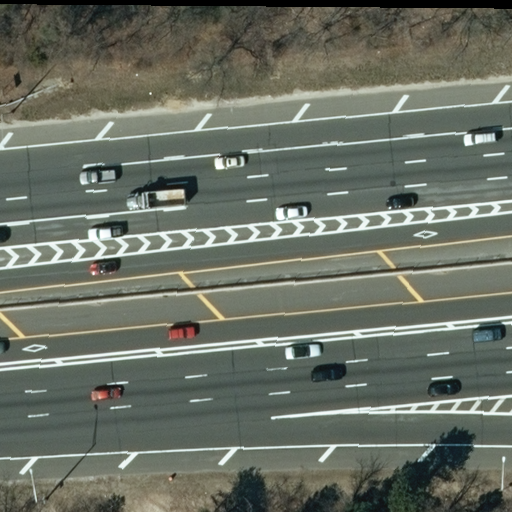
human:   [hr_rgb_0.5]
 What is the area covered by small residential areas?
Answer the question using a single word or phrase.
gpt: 0m2

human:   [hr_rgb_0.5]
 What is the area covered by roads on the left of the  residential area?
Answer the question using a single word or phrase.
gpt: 0m2

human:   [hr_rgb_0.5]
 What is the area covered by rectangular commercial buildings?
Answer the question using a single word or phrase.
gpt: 0m2

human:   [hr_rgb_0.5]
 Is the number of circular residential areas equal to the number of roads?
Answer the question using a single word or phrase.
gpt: no

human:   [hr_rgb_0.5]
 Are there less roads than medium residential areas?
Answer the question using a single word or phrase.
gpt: no

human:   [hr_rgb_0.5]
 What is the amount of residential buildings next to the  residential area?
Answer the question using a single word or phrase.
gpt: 0

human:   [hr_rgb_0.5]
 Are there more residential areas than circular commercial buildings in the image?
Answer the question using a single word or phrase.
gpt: yes

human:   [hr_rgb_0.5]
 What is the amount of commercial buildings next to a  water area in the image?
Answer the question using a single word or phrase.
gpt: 0

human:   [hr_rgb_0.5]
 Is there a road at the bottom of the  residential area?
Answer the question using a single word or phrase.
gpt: no

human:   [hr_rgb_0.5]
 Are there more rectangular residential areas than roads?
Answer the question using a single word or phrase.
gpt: no

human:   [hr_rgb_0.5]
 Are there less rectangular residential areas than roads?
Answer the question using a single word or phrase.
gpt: yes

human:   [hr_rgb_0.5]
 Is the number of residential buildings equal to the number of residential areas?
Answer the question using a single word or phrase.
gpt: no

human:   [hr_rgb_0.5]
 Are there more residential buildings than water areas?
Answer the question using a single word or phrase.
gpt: no

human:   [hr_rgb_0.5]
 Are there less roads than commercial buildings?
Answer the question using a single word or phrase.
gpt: no

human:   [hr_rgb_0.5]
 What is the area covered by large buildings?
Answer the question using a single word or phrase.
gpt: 0m2

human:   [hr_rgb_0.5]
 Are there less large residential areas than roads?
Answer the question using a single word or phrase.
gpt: yes

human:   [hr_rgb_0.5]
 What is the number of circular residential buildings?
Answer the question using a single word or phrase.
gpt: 0

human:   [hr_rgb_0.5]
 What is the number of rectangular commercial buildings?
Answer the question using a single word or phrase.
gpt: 0

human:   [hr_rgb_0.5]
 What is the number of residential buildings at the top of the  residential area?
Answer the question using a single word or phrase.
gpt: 0

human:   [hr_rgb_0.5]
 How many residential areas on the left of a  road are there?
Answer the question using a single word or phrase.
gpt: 0

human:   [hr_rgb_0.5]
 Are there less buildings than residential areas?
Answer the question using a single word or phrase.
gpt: yes

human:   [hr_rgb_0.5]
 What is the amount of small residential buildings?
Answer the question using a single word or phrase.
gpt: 0

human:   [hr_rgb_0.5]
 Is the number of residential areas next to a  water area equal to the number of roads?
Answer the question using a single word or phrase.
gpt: no

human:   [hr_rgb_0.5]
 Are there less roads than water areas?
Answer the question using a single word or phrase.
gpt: no

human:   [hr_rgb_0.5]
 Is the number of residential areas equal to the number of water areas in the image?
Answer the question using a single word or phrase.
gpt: no

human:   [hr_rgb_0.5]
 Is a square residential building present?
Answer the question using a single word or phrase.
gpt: no

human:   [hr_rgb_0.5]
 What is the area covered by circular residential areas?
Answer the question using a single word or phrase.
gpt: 0m2

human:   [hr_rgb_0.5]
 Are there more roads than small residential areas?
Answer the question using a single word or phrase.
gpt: yes

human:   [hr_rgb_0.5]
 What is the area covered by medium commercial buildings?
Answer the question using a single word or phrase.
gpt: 0m2

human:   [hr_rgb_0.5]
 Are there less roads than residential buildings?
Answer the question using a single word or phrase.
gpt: no

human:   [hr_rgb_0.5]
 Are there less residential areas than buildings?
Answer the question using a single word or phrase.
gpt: no

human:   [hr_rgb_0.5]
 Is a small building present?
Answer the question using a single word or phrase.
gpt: no

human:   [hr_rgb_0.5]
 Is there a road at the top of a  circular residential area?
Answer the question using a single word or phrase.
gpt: no

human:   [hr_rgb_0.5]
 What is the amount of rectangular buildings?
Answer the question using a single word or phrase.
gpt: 0

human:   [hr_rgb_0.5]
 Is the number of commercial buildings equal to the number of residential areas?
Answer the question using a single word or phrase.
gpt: no

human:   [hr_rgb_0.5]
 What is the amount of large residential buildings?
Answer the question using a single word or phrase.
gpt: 0